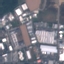
Land use / land cover: Industrial